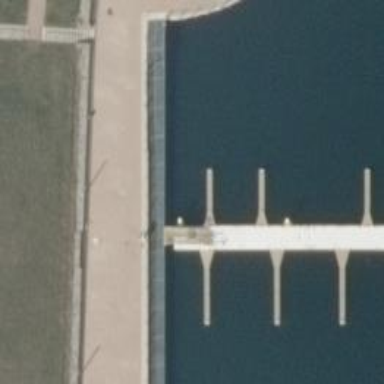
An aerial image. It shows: Man-made pier.